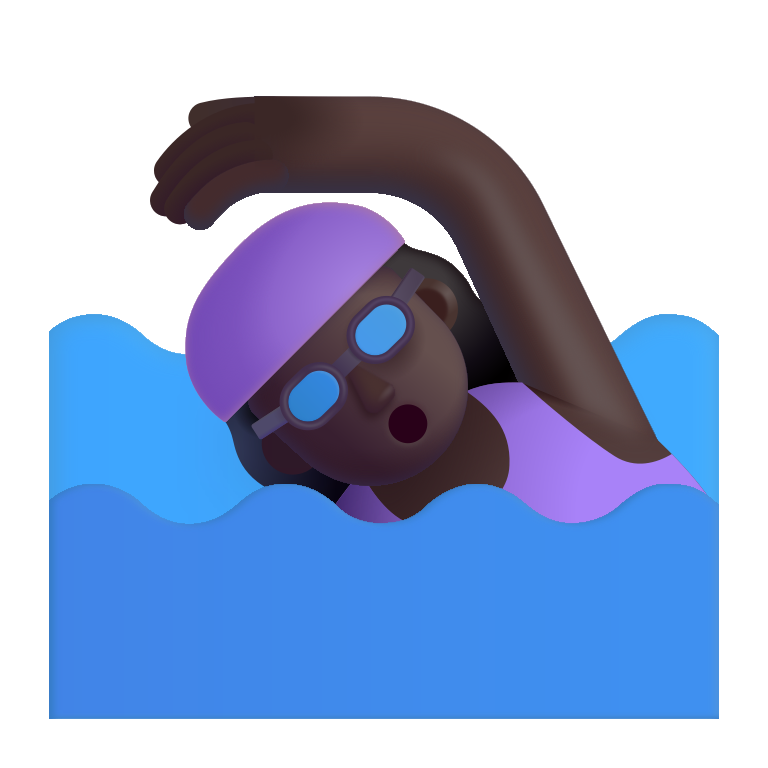
woman swimming color dark